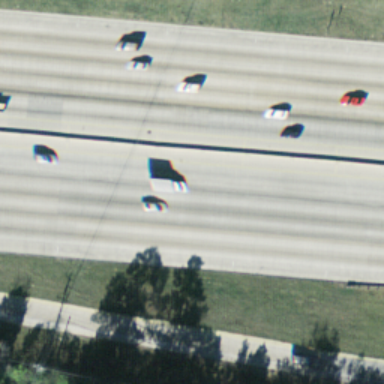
There are two straight freeways with some plants beside them .